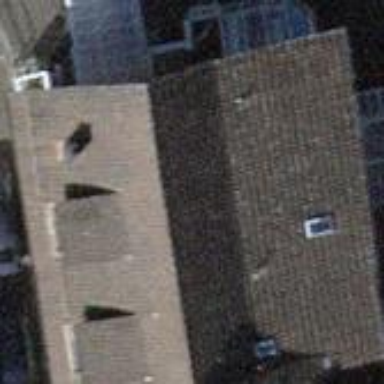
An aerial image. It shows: House with gambrel roof.